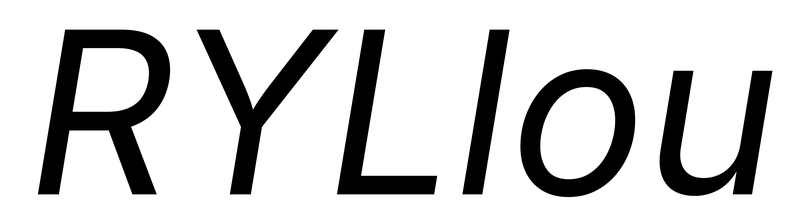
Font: Inter-Italic_Italic